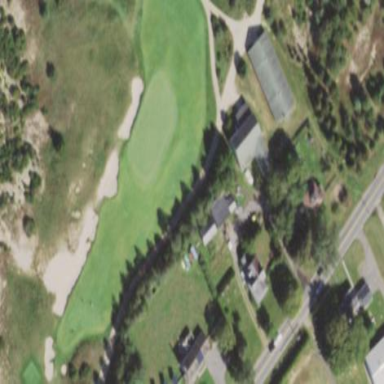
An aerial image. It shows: Scenic golf fairway.